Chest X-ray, AP view. Patient: 57 years old, sex F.
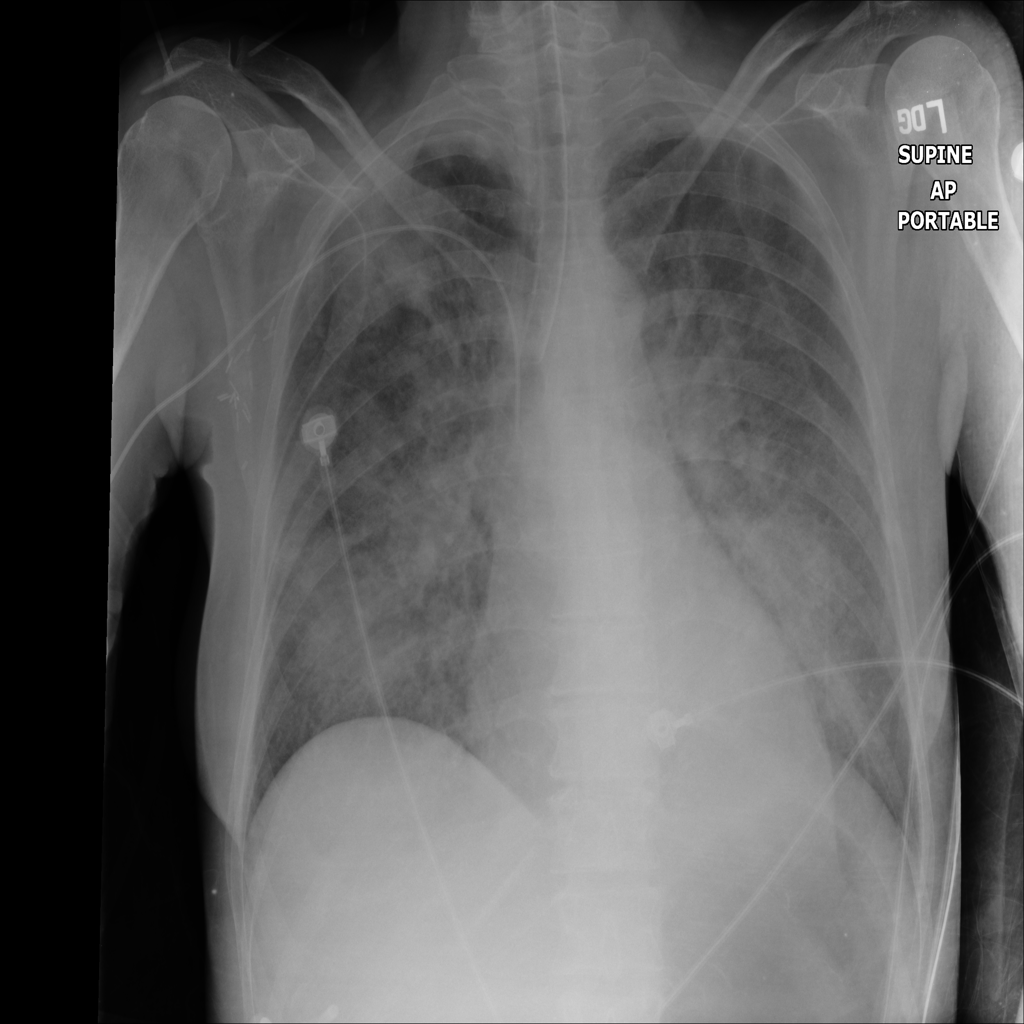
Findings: Infiltration